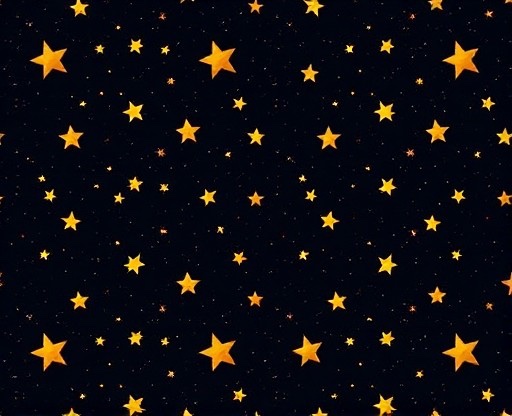
Category: Graduation